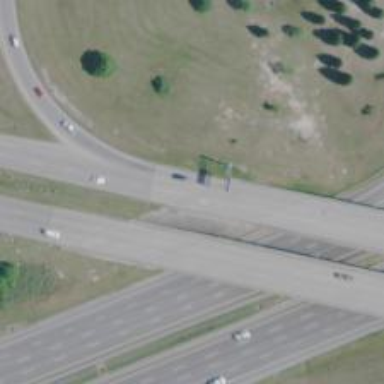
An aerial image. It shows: Secondary road crossing bridge.